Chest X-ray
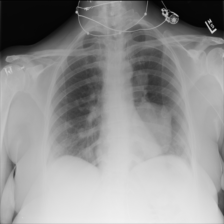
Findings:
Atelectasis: negative
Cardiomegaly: negative
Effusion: negative
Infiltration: negative
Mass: negative
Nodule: negative
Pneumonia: negative
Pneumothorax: negative
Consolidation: negative
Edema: negative
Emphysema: negative
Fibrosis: negative
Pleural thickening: negative
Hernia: negative